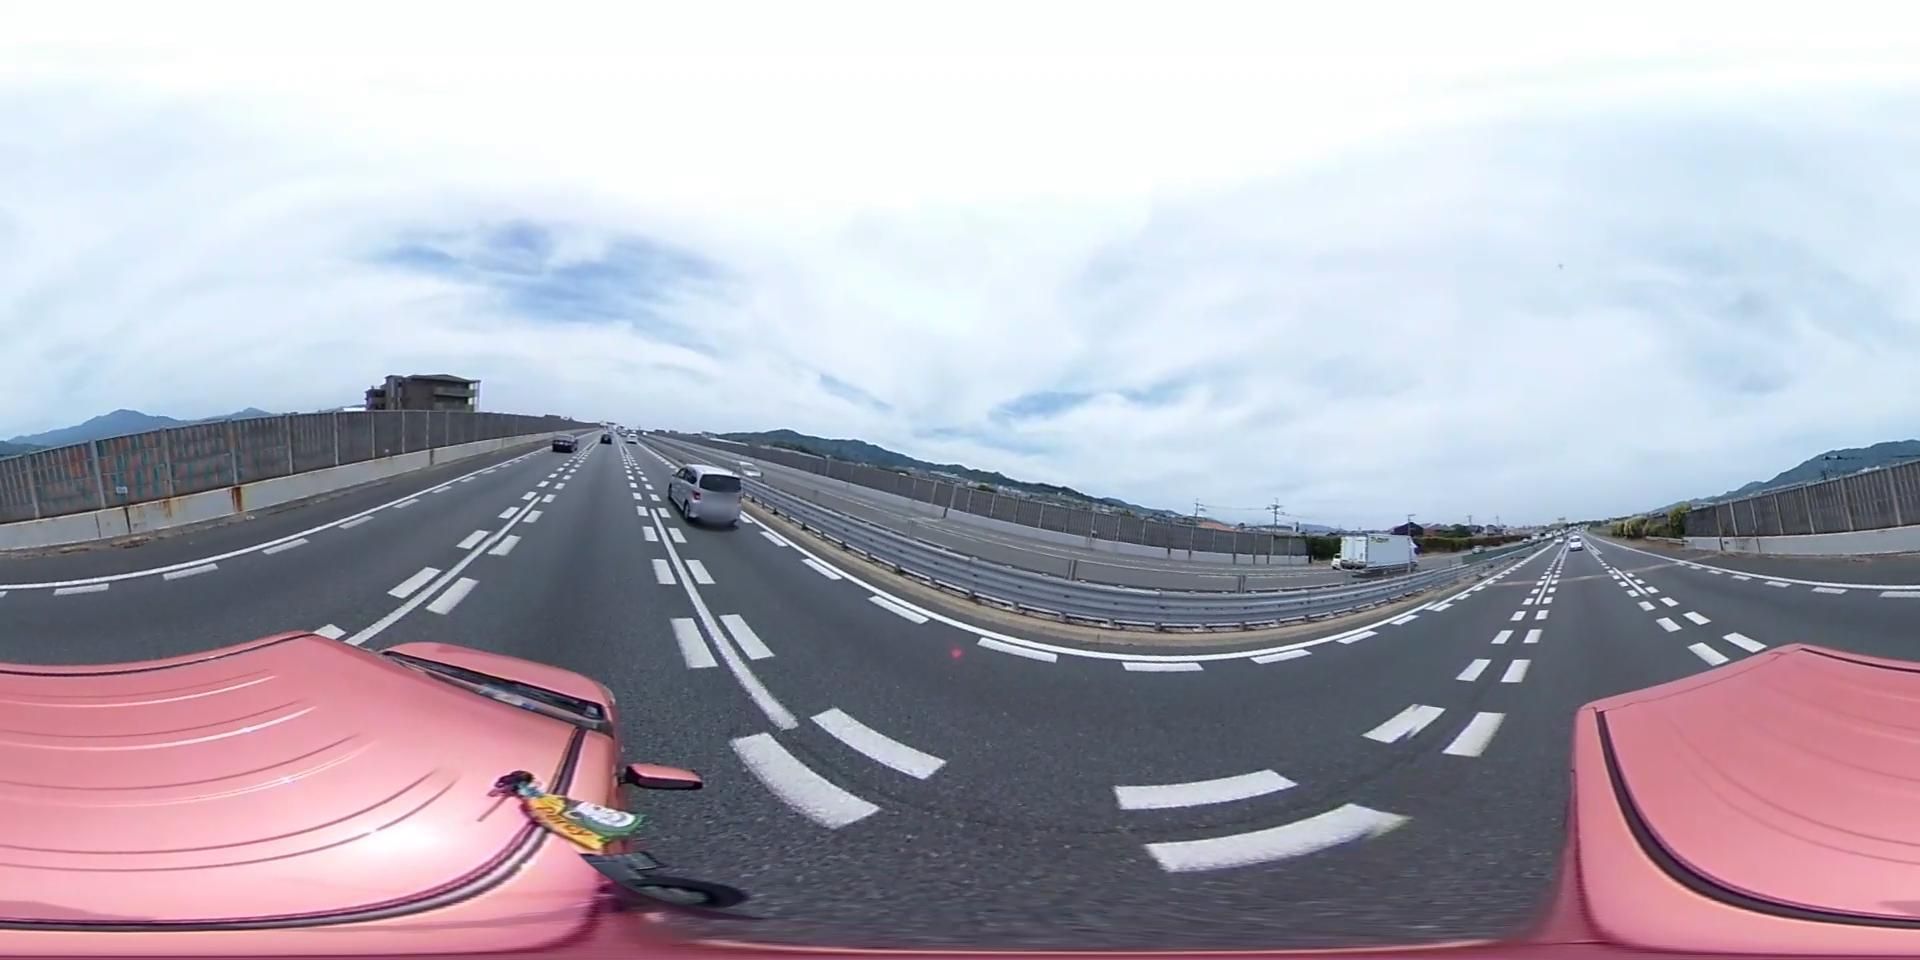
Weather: cloudy
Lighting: day
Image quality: slightly poor
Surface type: cycling surface
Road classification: unclassified, tertiary
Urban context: urban centre
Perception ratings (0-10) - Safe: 0.19, Lively: 1.33, Beautiful: 5.8, Boring: 7.97, Depressing: 6.11, Wealthy: 2.69